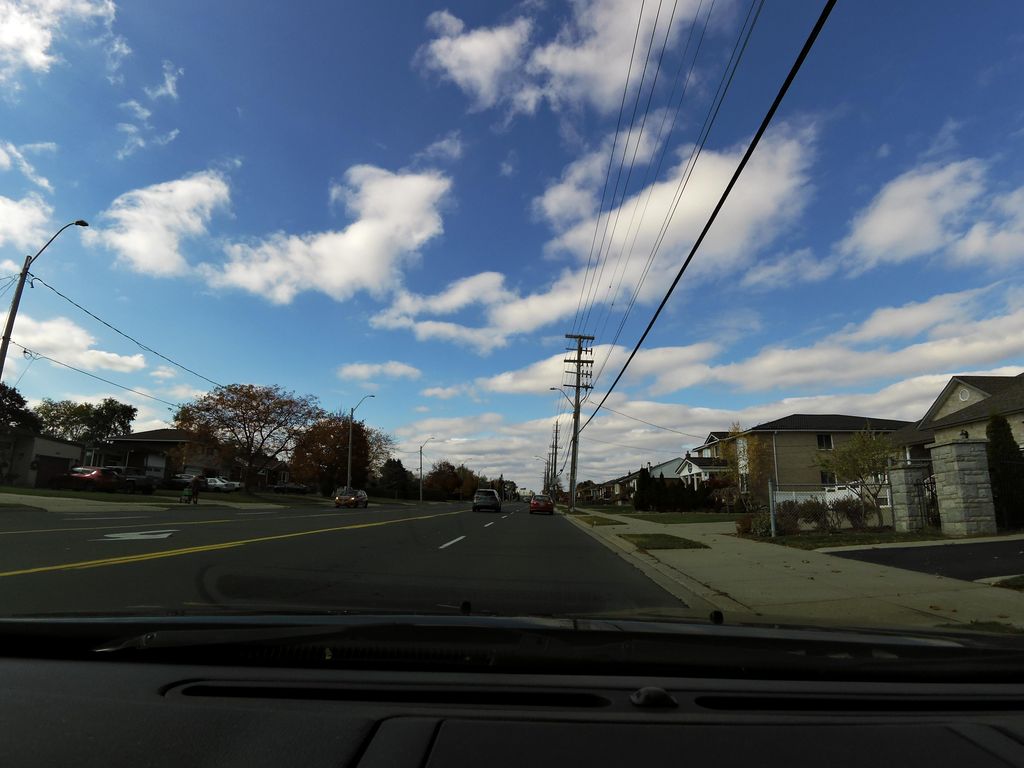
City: hamilton